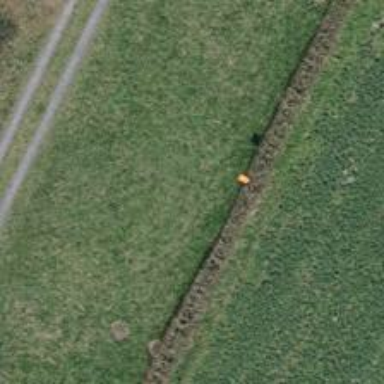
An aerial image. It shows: Pole with roofed pipeline marker.